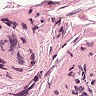
Metastatic tissue present: no